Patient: sex M, age 54
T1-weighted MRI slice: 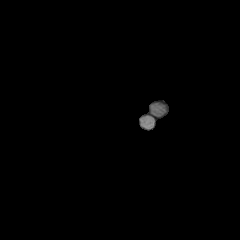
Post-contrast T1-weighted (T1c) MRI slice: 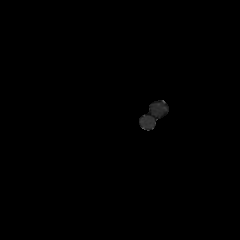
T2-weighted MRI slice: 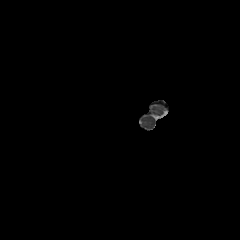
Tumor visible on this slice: no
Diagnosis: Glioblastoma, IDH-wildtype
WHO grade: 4